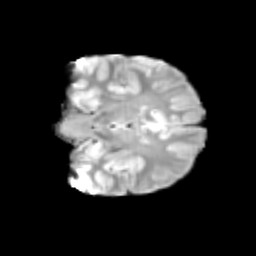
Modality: T2w
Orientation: coronal
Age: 11
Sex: male
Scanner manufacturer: siemens
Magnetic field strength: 3 T
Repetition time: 3.8 s
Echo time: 0.07 s